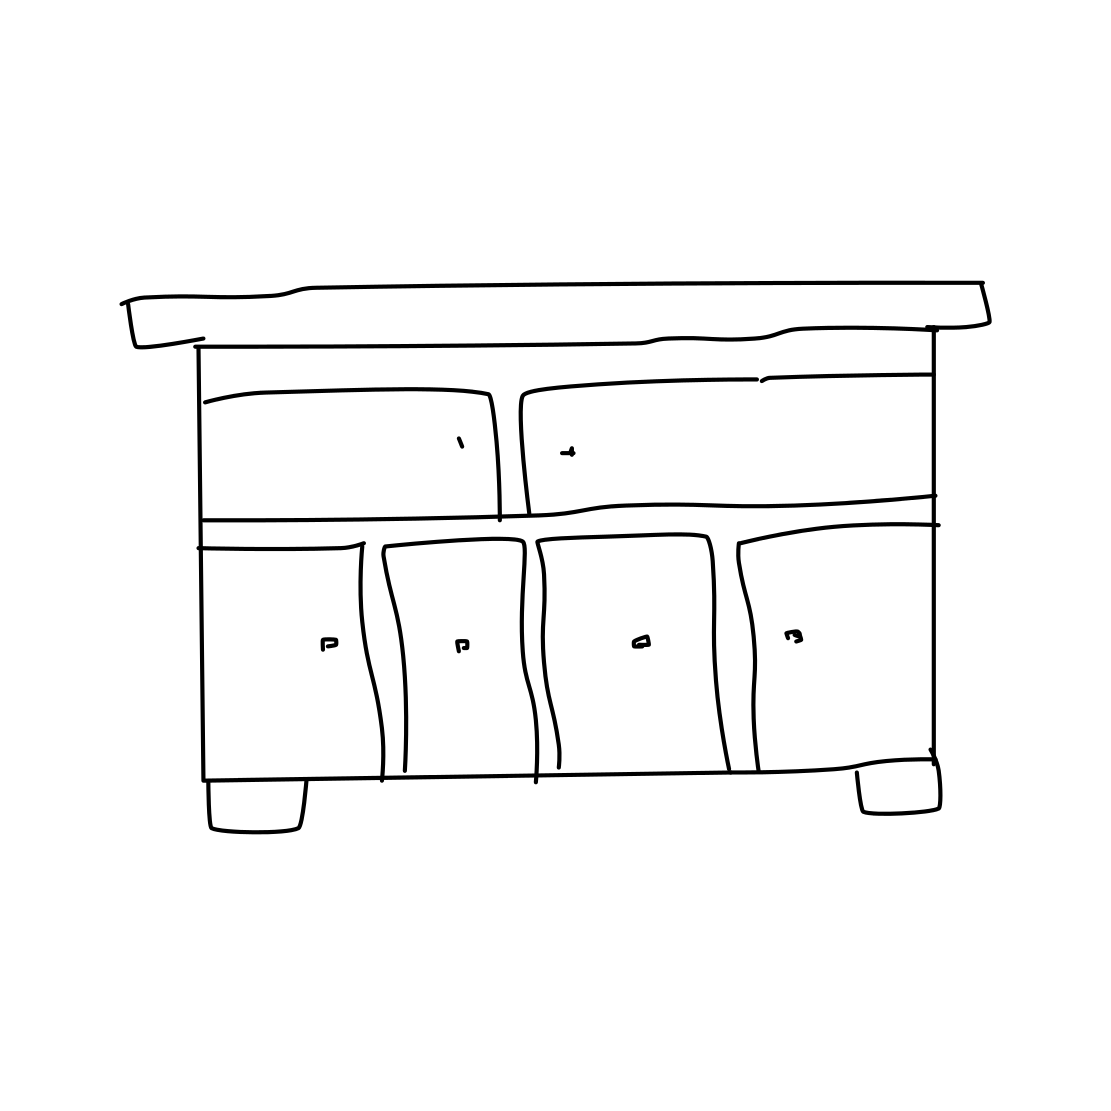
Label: cabinet